Question: i have a codeigniter website where i am trying to display some results based on user id and date,
my database is like below:

i have a single date like this which will be selected by user: 2022-04-08
what i want is to get all the data from table of that complete month, if i get a single day date i want to fetch the complete month.
i did something like this:
'''
public function selectview($id,$date)
{
$this->db->select('*');
$this->db->from('delivered');
$this->db->where("cid", $id);
$this->db->like('date', $date, 'after');
$query = $this->db->get();
$result = $query->result();
return $result;
}
'''
however this doesnt give all the dates of that month, can anyone please tell me how to accomplish this, thanks in advance
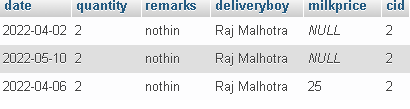
Answer: You need to modify '$date' to just 'year' and 'month'. try something like this :
'''
public function selectview($id,$date)
{
//assuming your date format is YYYY-MM-DD
$newDate = substr($date,0, strrpos($date, "-")); // 2022-04
$this->db->select('*');
$this->db->from('delivered');
$this->db->where("cid", $id);
$this->db->like('date', $newDate); //pass new date here
$query = $this->db->get();
$result = $query->result();
return $result;
}
'''